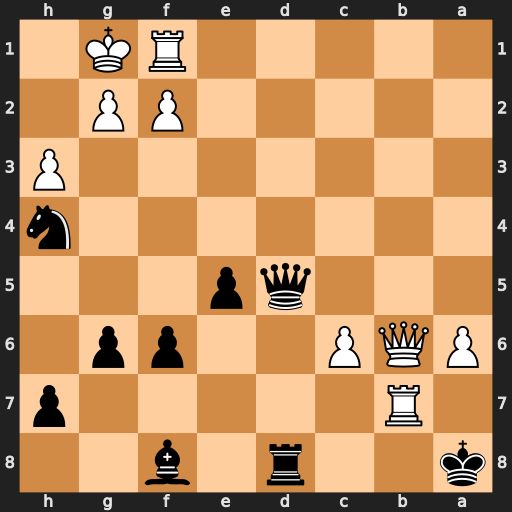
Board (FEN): k2r1b2/1R5p/PQP2pp1/3qp3/7n/7P/5PP1/5RK1
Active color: b
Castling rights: -
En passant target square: -
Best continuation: Qxg2#